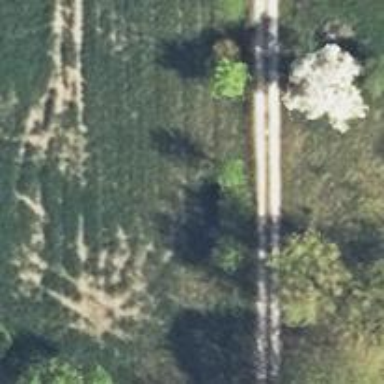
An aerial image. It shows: Row of trees in natural setting.